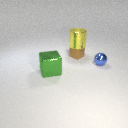
small blue metal sphere in front of small brown rubber cube